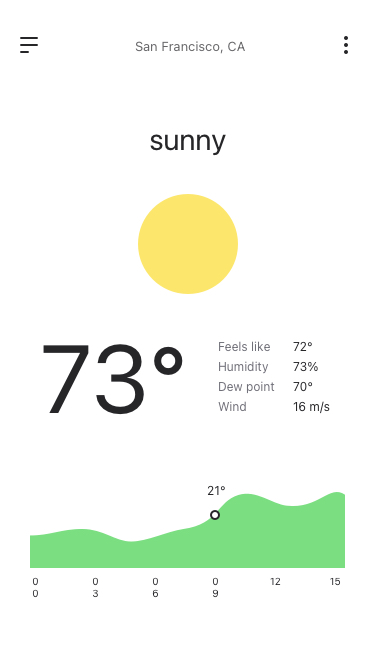
Text in this UI design:
sunny
San Francisco, CA
73°
Feels like
Humidity
Dew point
Wind
72°
73%
70°
16 m/s
21°
00
03
06
09
12
15